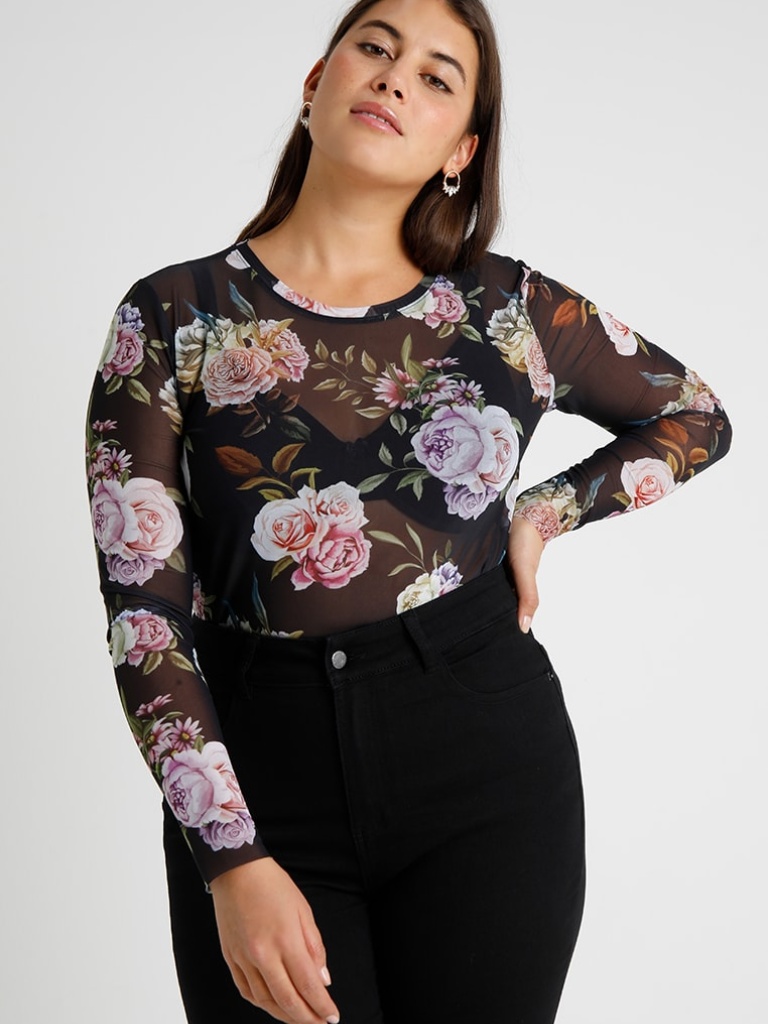
jersey tight a long-sleeved with the sleeves down hip length Fully Tucked in crew t-shirt